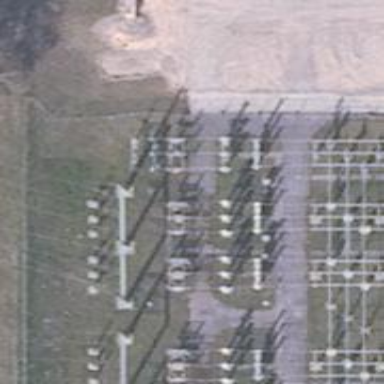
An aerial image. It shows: Power line with three cables in bay configuration.